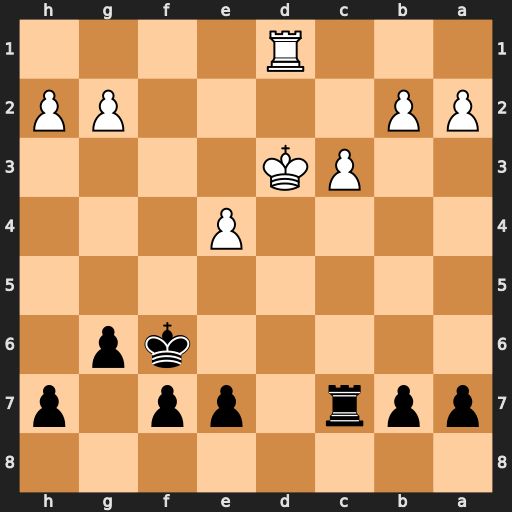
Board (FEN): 8/ppr1pp1p/5kp1/8/4P3/2PK4/PP4PP/3R4
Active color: b
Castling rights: -
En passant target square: -
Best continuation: Rd7+ Kc2 Rxd1